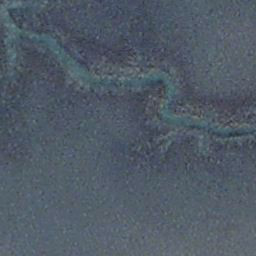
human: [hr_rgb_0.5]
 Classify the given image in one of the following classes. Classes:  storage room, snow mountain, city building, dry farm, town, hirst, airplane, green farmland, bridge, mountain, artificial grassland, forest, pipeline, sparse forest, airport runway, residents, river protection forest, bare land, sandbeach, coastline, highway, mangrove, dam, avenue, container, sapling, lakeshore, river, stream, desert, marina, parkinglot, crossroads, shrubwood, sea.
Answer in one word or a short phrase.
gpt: stream